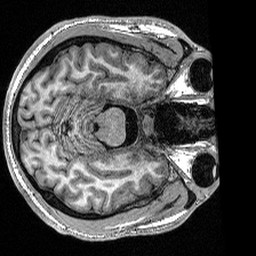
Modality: T1w
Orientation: axial
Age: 21
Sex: male
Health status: healthy
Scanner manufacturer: siemens
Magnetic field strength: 1.5 T
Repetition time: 2.73 s
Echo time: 0.00357 s